Field crop: maize
Growth stage: 2
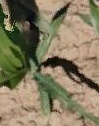
Species: maize